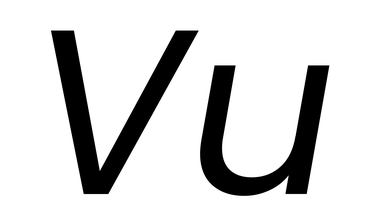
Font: Poppins-Italic